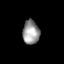
Tissue: skin
Cell type: Epithelial cells
Senescence score: 0.2815
Nuclear area (px): 393
Mean DAPI intensity: 152.794